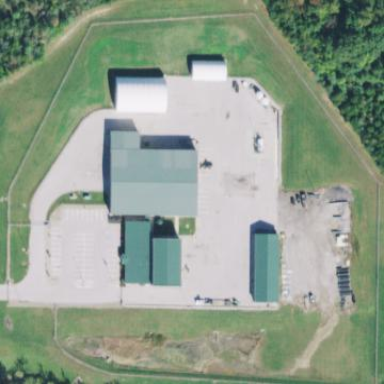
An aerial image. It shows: Government transportation facility.